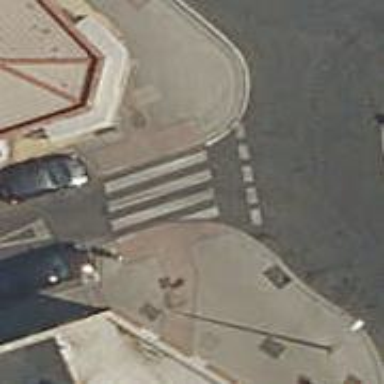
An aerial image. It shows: Uncontrolled zebra crossing on the road.